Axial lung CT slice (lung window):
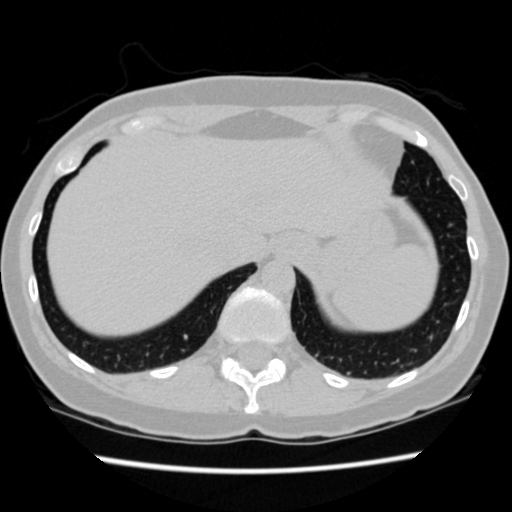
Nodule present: no